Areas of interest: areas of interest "Scenic Spot"
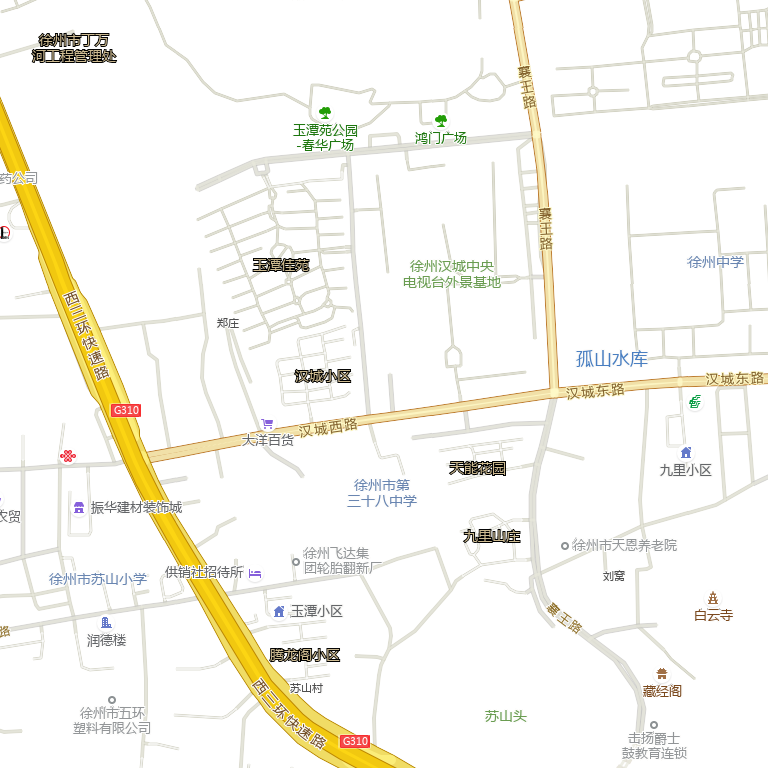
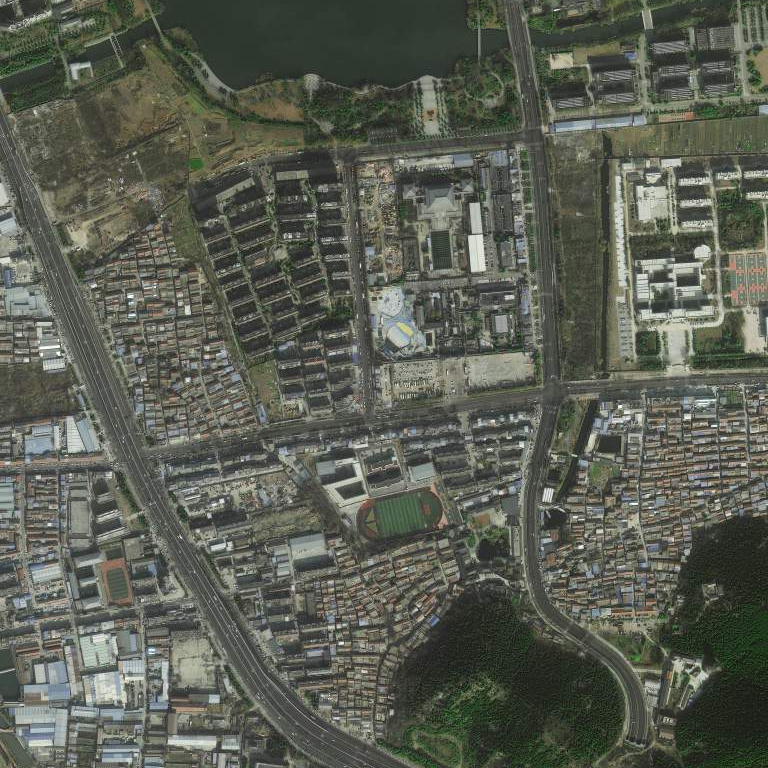